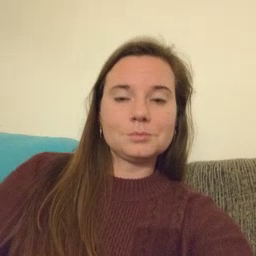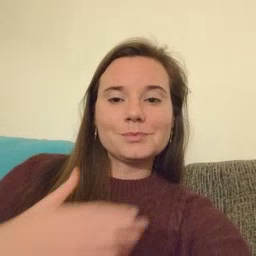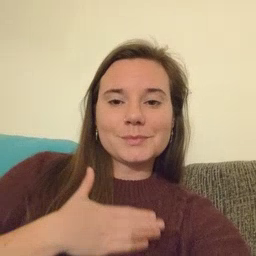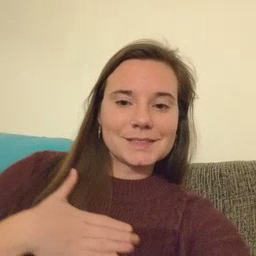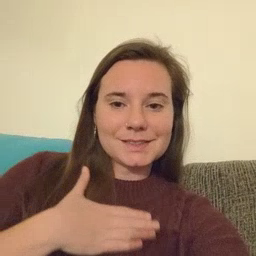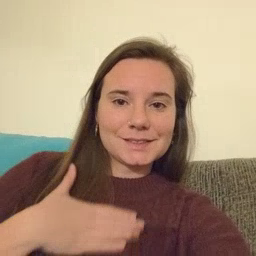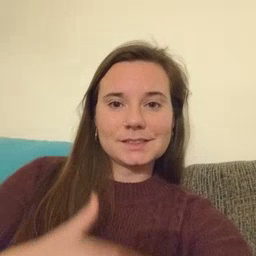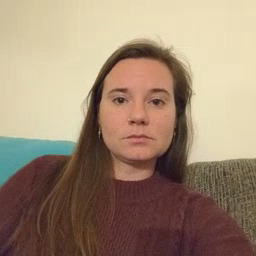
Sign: please